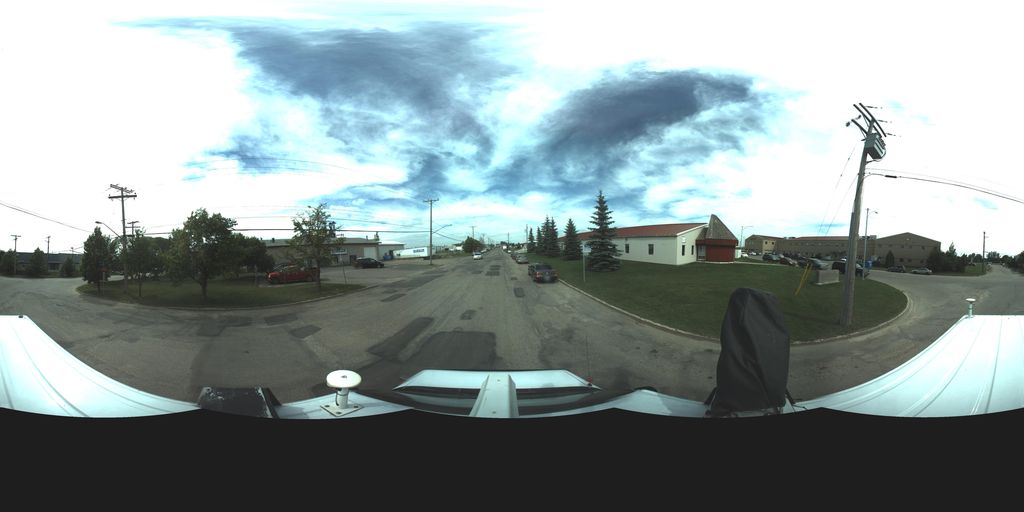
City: saskatoon